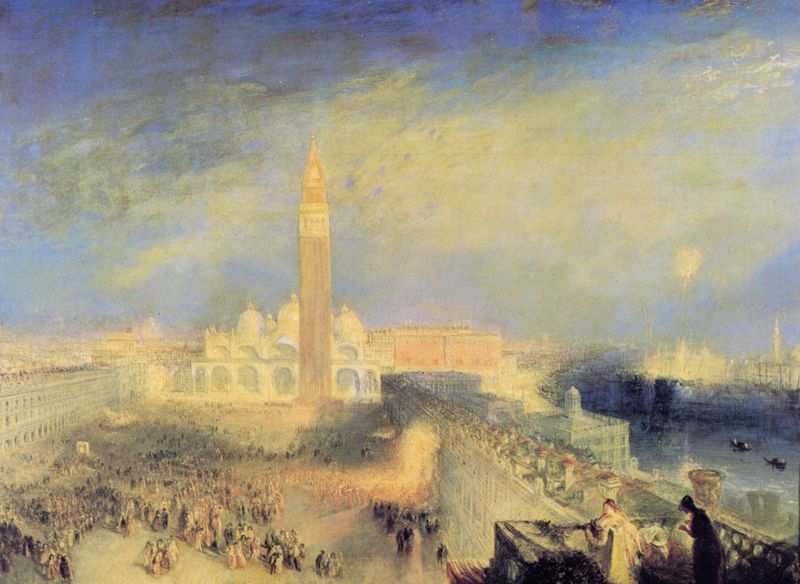
Titel: Julia und ihre Amme
Künstler: William Turner
Standort: Argentinien
Institution: Sra. Amalia Lacroze de Fortabat
Schlagwörter: blau, feuer, gemälde, himmel, mann, meer, schatten, wasser, wolken, fluss, frauen, gelb, impressionismus, landschaft, menschen, mädchen, ocker, stadt, fenster, frau, hell, kreide, licht, männer, renoir, schwarz, szene, terasse, weiss, zeichnung, ausblick, gebäude, haus, wolke, beige, fest, menge, versammlung, architektur, öl, horizont, häuser, weite, brüstung, kanal, kirche, sonne, figur, boot, boote, turm, aussicht, balkon, schiff, schiffe, sommer, ansicht, bogen, fassade, fassaden, italien, perspektive, venedig, mauer, nebel, markt, platz, vogelperspektive, hafen, kuppel, romantik, turner, manet, geländer, abendrot, bucht, bögen, glockenturm, kuppeln, palast, dom, menschenmenge, sonnig, arkaden, portal, balkom, verschwommen, löwen, blauer himmel, sonnenschein, florenz, lichtschein, campanile, basilika, basilica, palst, piazza, canale grande, gondeln, san marco, paltz, dogenpalast, markusplatz, kanäle, balko, dachterasse, william turner, romantiker, campanile glockenturm, kirchenfassade, markuskirche, place saint marc, saint marc, standort, venise, impresssionismus, venedig san marco, arkt